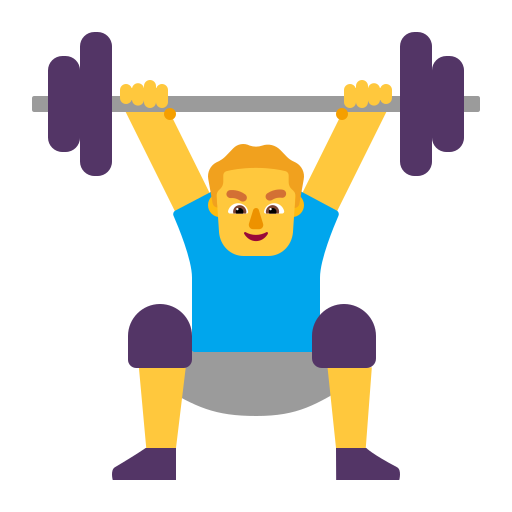
man lifting weights flat default